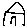
Label: house